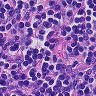
Metastatic tissue present: no